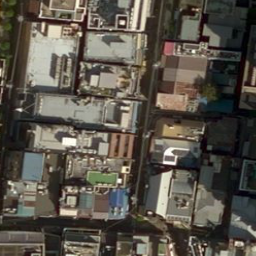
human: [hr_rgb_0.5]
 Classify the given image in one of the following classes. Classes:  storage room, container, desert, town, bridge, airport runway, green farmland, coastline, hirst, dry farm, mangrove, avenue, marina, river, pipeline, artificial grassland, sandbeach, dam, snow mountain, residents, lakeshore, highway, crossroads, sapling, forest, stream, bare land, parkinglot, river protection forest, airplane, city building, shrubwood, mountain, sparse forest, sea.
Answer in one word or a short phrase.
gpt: city building